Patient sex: M
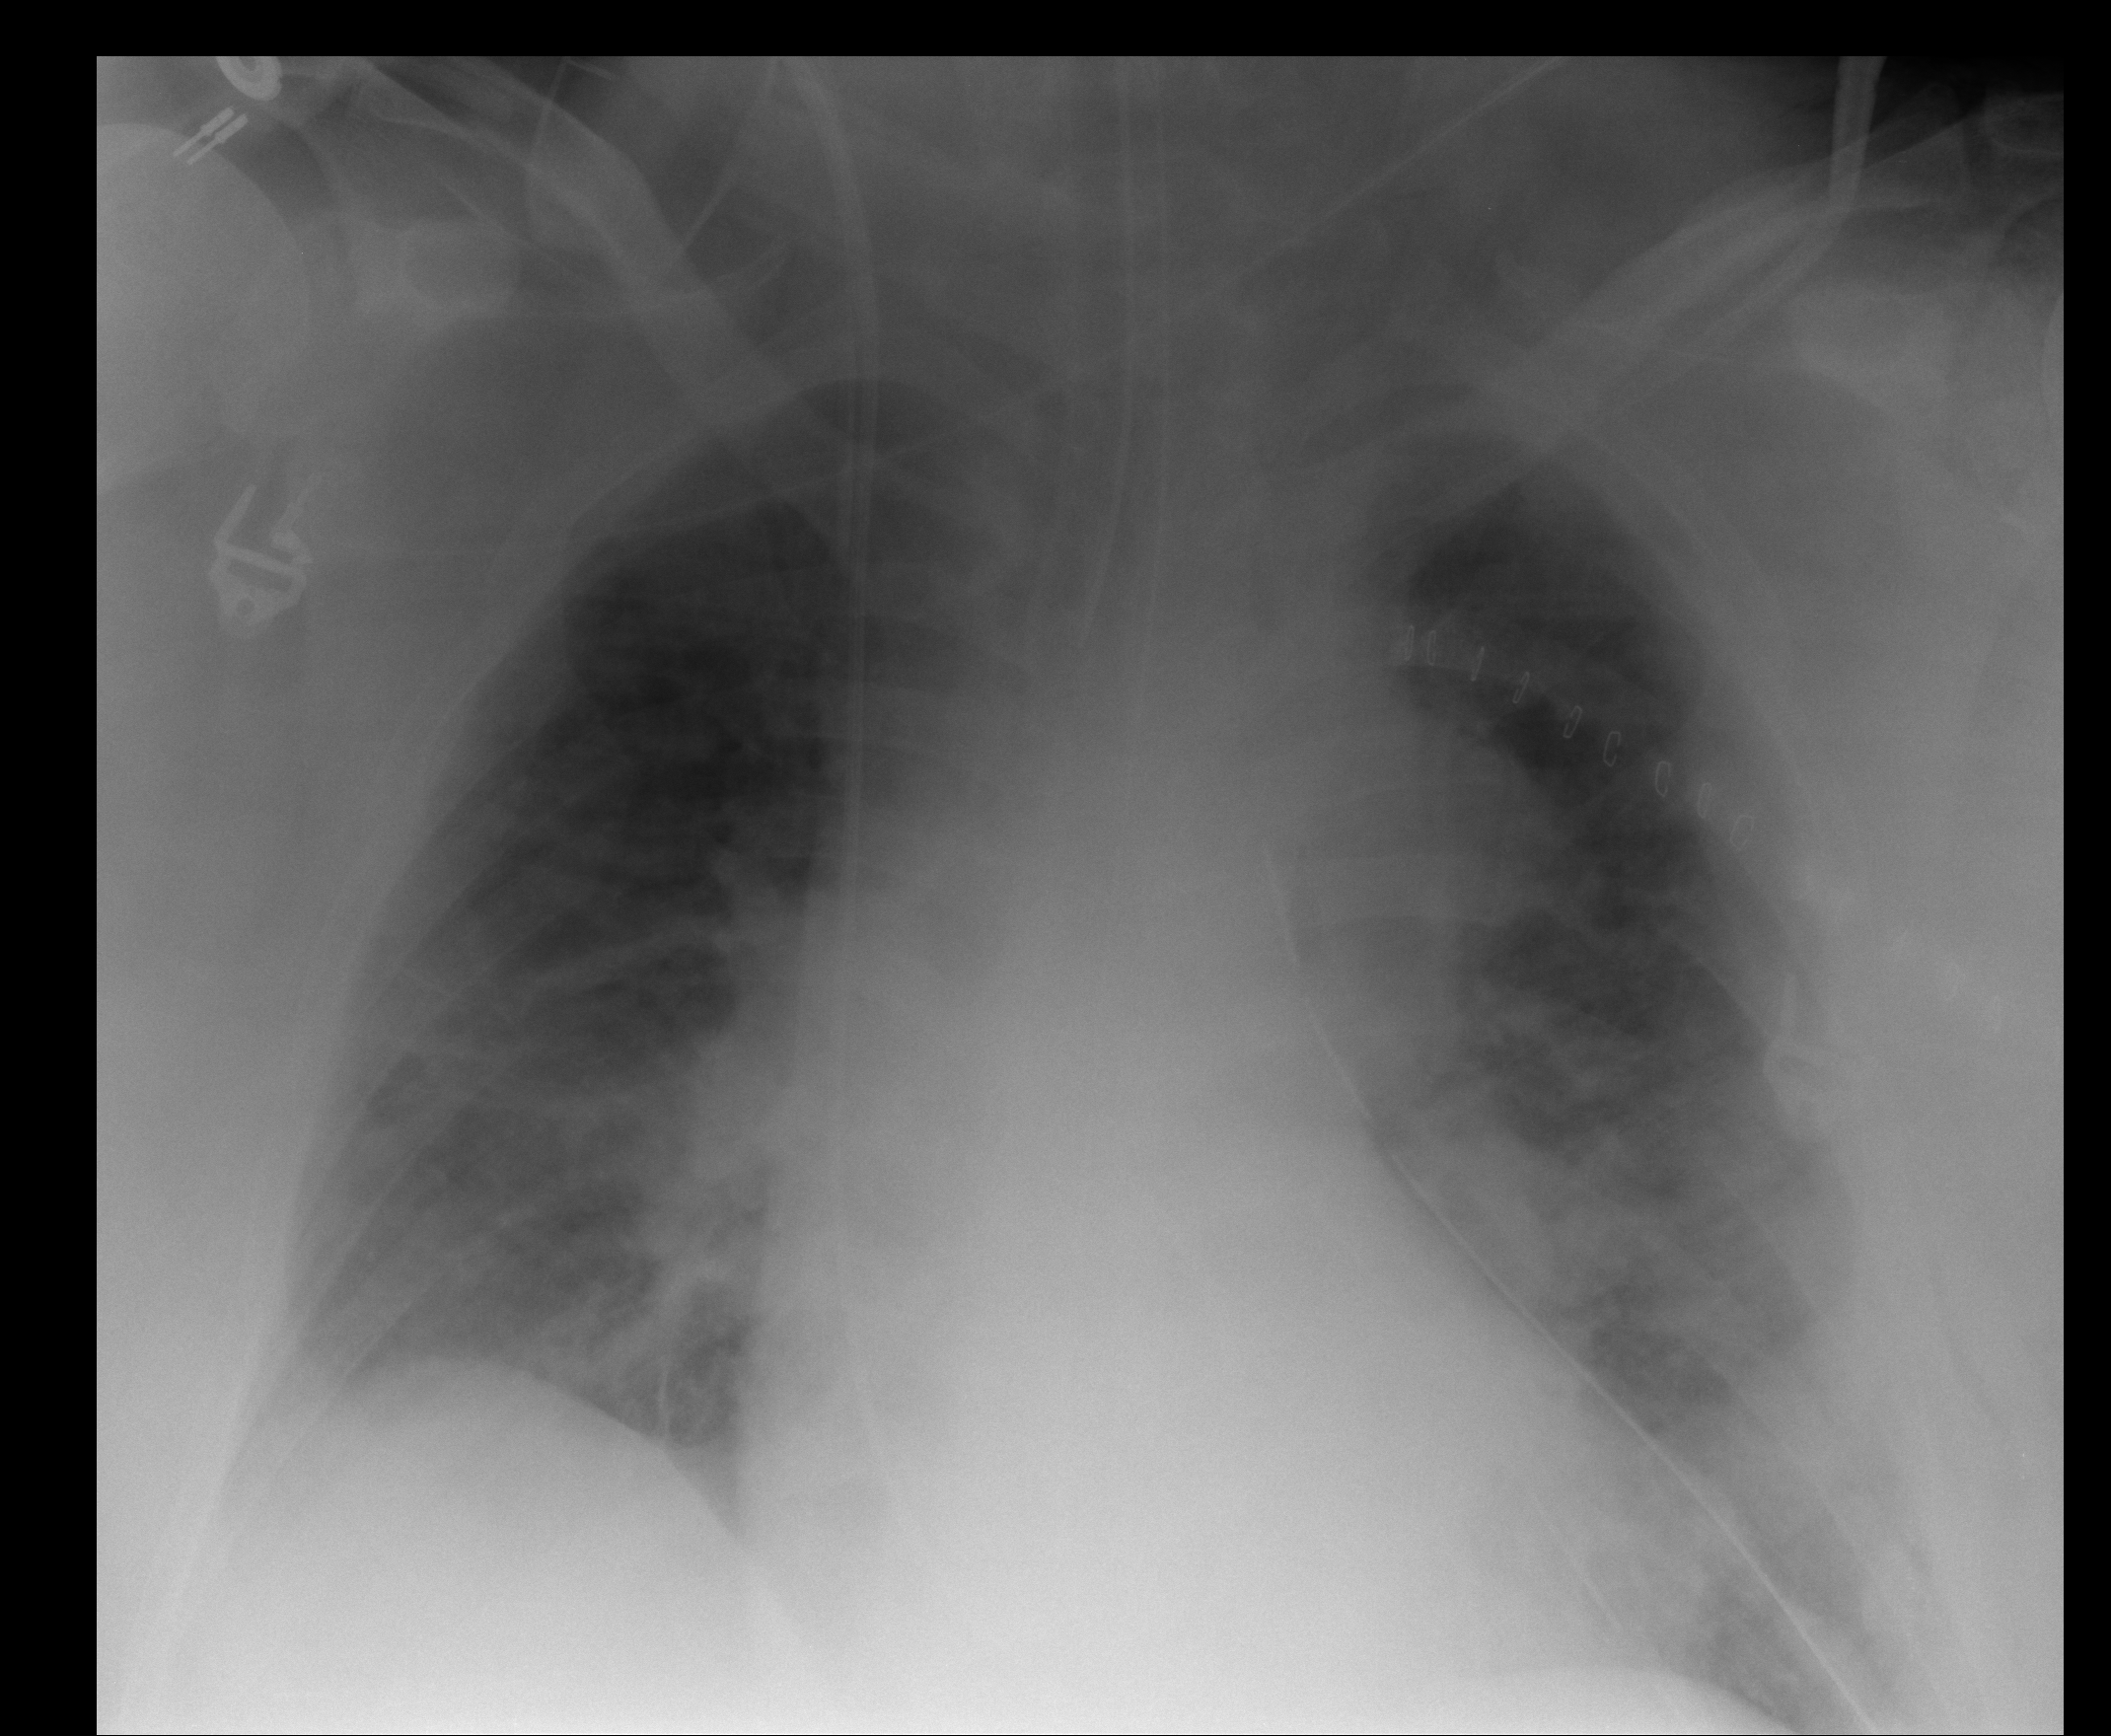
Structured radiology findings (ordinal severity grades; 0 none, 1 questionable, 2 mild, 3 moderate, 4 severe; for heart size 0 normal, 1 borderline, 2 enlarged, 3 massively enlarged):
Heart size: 2
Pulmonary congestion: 2
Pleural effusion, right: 1
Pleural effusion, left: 1
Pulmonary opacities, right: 3
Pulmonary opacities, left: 2
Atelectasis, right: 3
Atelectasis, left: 3